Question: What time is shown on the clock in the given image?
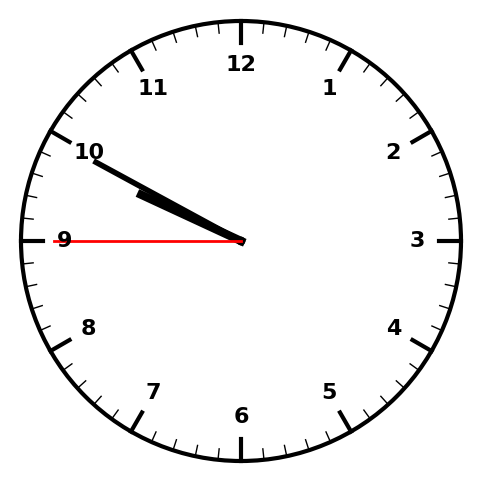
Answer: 09:49:45